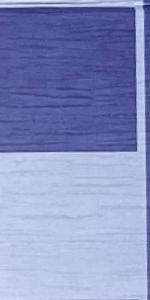
Label: Empty